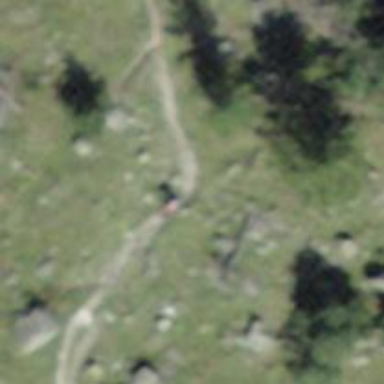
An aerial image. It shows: Unpaved path.